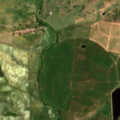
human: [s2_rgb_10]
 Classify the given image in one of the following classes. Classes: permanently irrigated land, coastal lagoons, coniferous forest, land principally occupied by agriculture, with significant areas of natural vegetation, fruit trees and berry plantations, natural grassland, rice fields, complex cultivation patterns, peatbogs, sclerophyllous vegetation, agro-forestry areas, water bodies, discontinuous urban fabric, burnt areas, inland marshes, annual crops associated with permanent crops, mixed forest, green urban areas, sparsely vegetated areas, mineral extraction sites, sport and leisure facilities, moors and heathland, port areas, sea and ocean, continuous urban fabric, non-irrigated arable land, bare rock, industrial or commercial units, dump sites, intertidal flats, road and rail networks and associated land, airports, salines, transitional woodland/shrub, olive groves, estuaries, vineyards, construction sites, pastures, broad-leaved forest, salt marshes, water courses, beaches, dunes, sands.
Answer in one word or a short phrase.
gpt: continuous urban fabric